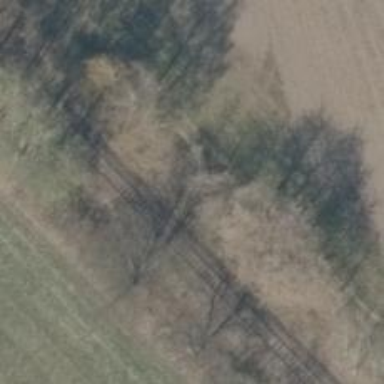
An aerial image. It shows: Row of deciduous broadleaved trees.